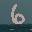
Label: 6